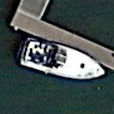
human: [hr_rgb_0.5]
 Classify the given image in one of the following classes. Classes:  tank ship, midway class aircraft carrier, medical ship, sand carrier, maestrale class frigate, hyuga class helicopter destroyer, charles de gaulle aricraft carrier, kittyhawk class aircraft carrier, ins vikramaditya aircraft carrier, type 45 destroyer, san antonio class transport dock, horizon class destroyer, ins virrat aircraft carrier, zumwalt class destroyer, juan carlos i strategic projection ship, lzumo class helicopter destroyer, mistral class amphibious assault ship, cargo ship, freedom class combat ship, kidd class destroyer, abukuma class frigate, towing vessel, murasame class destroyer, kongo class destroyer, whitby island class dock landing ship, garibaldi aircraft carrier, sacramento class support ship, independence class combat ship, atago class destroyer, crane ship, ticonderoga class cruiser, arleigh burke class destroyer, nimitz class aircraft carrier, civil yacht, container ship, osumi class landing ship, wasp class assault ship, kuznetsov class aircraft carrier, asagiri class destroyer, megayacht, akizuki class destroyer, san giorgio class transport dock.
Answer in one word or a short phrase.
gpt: Civil yacht